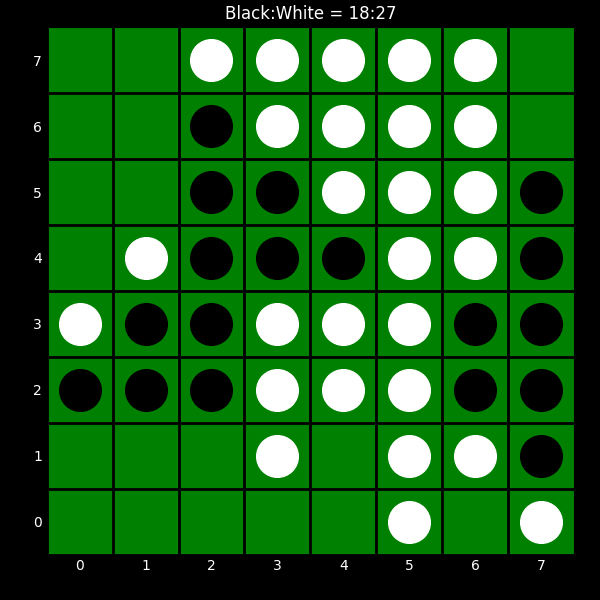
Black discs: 18
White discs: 27